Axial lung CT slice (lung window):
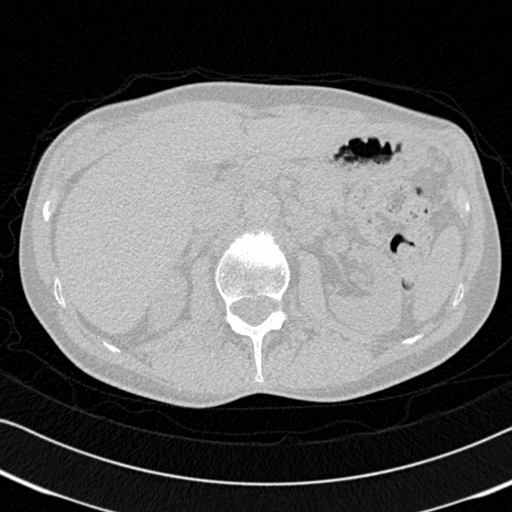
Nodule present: no